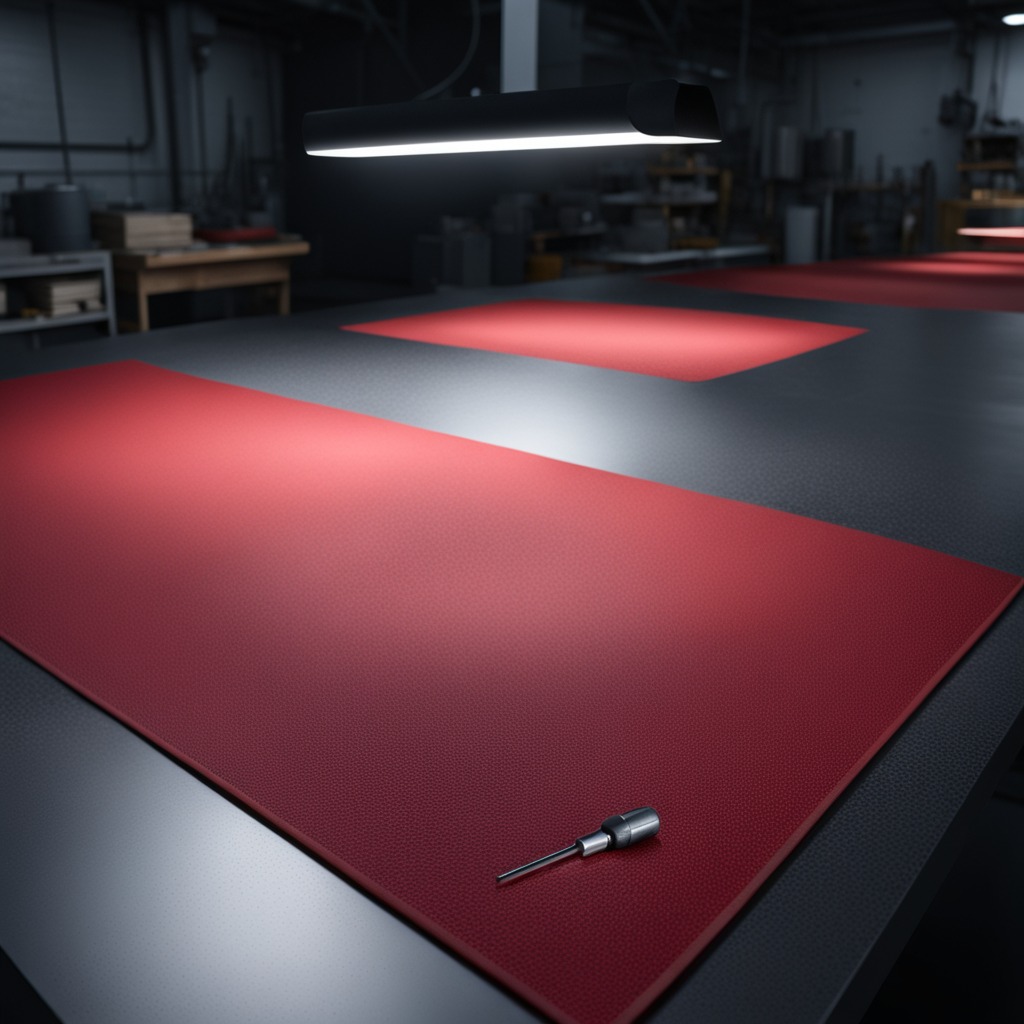
A screwdriver lying on a clean granite tabletop covered with a red rubber mat inside a workshop at night dim ambient light soft shadows worn but beneath the mat